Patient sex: F
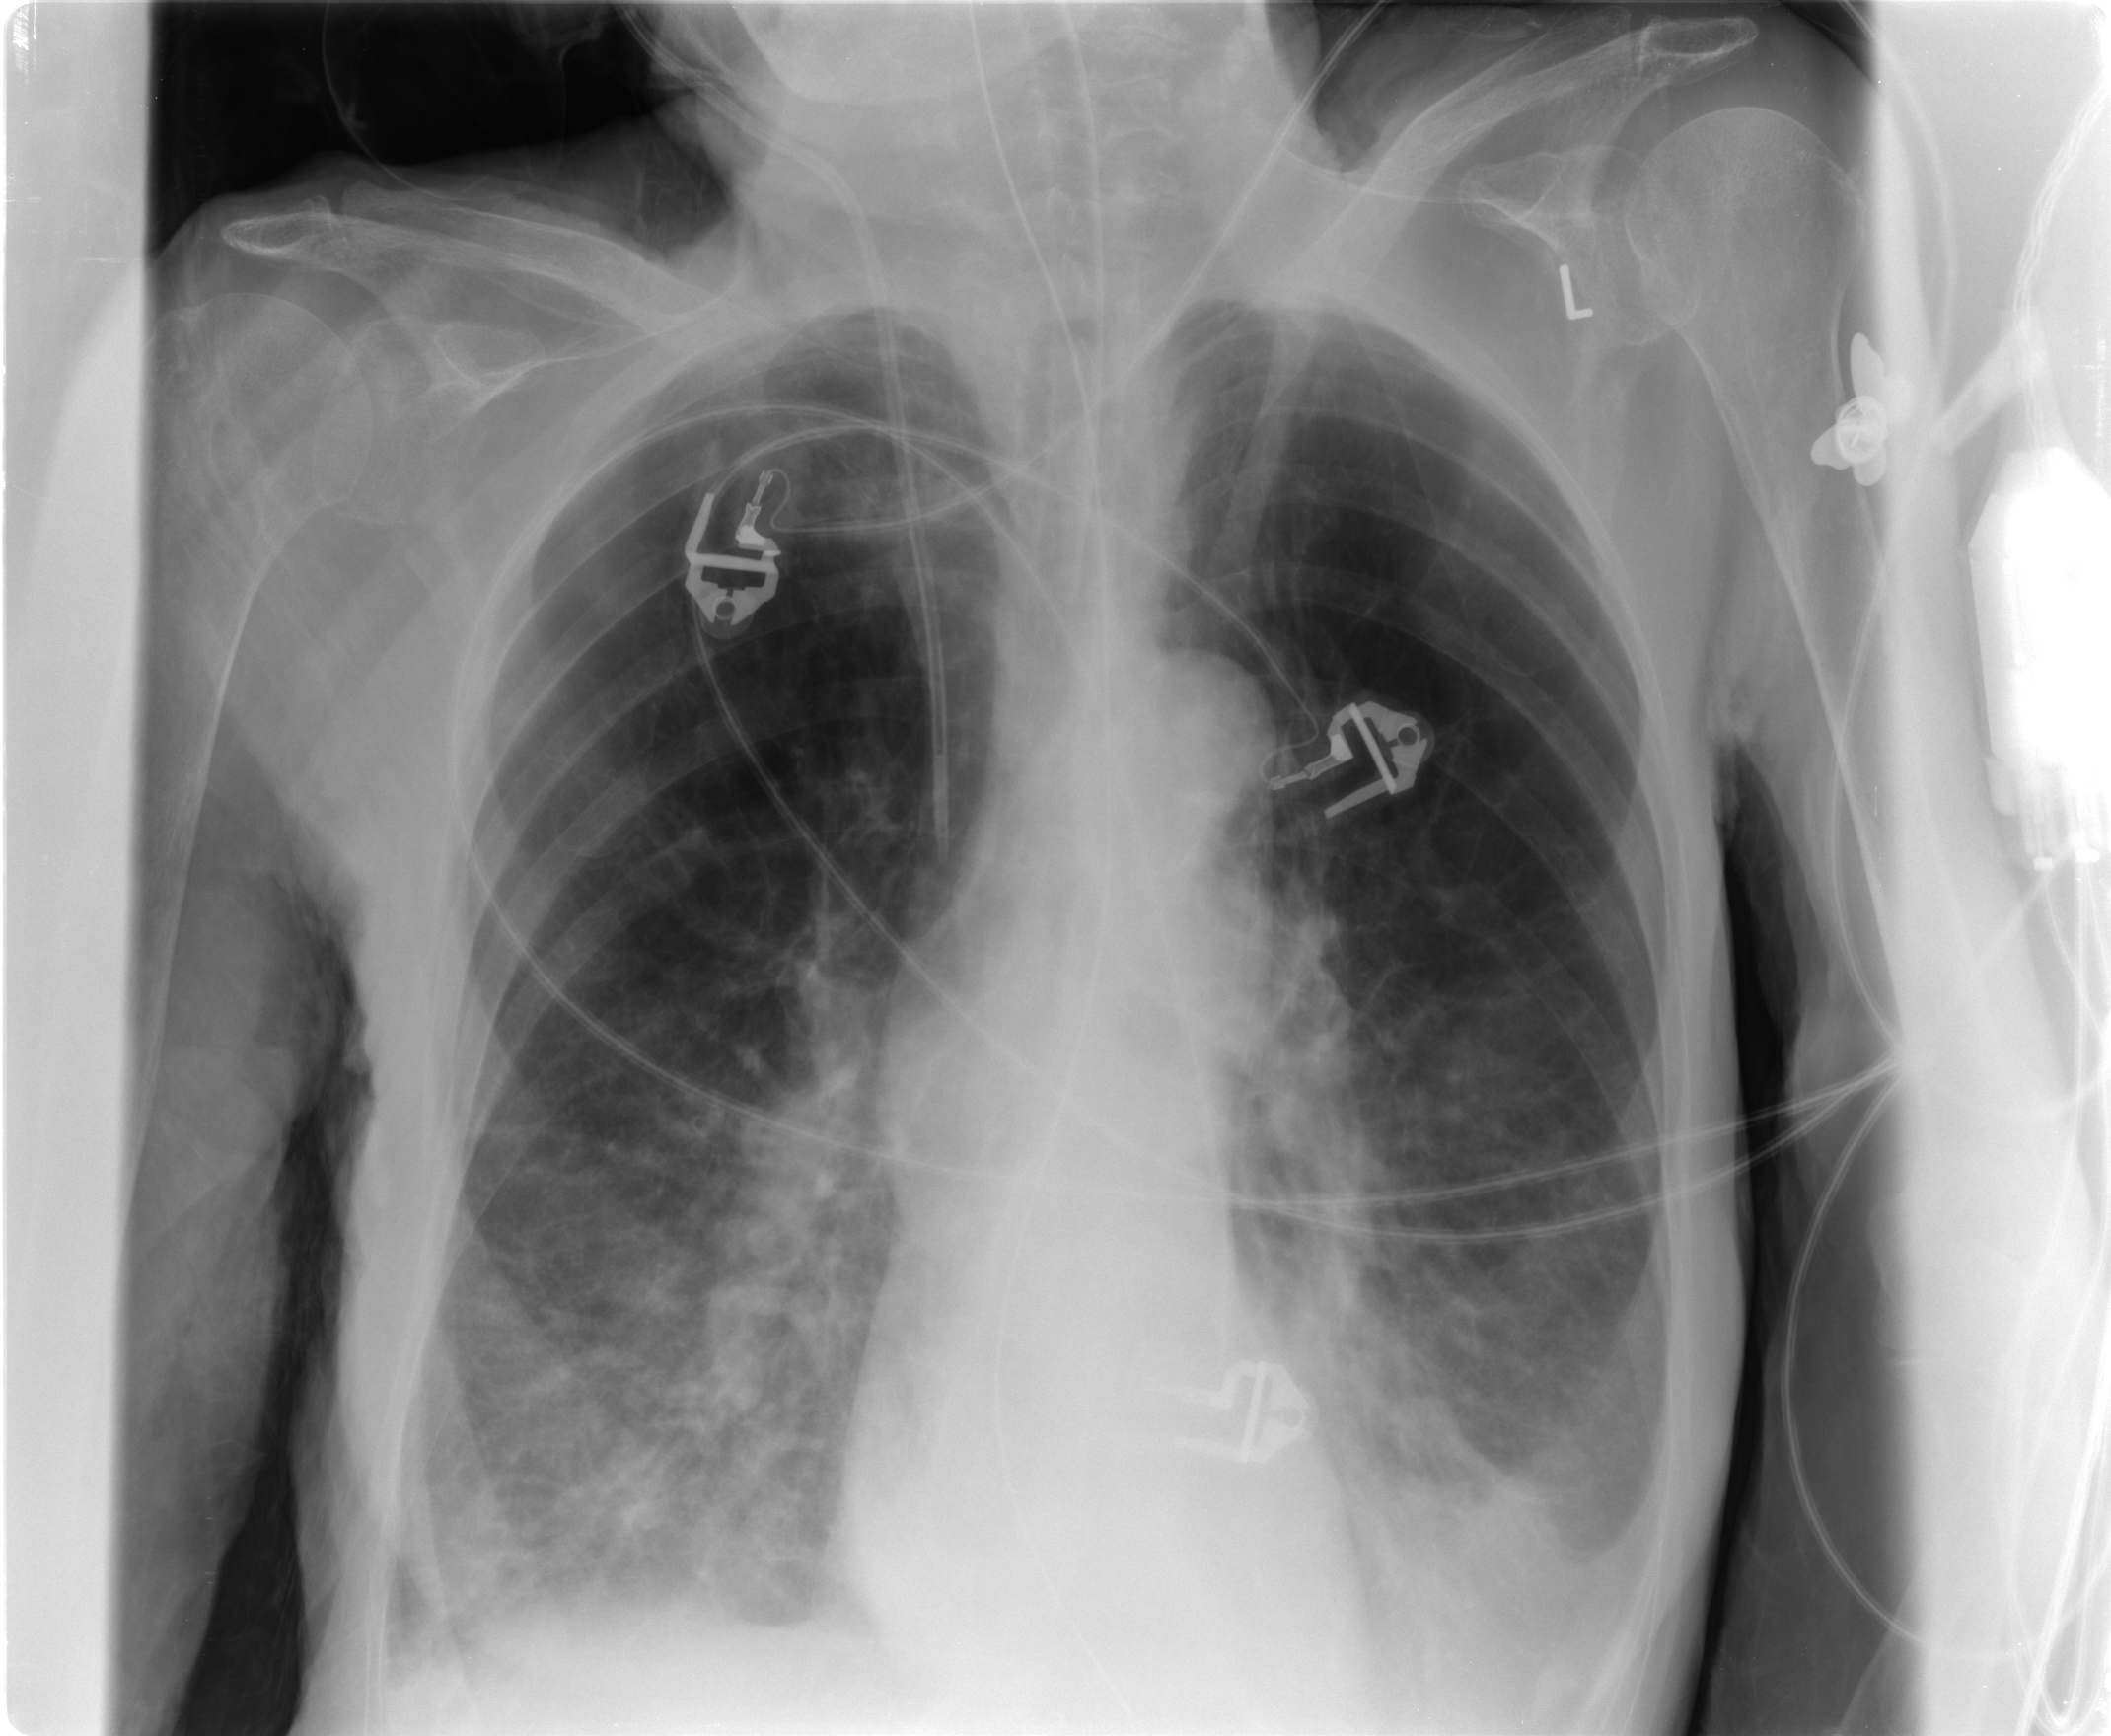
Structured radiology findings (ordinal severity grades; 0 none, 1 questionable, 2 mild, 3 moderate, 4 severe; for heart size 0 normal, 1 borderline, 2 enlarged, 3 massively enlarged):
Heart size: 0
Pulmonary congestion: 2
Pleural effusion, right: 2
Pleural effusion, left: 2
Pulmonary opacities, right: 1
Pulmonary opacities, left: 0
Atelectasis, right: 2
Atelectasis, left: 2